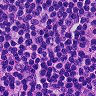
Metastatic tissue present: no